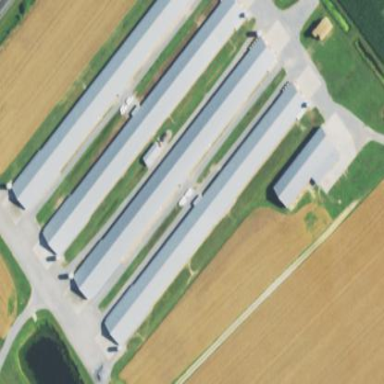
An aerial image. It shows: Farm auxiliary building.